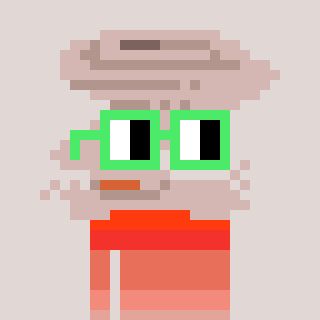
a pixel art character with square light green glasses, a tornado-shaped head and a teal-colored body on a warm background